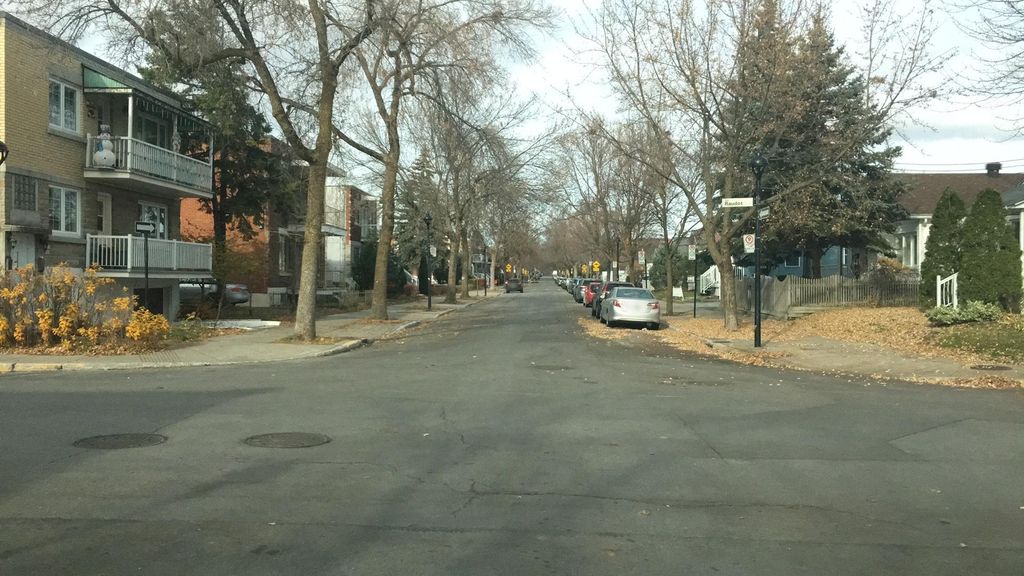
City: montreal